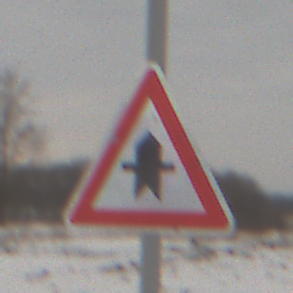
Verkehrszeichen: Vorfahrt
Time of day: MorningAfternoon
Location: Outdoor (Nature)
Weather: Overcast
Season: Winter
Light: Natural